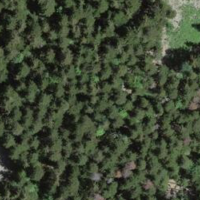
EUNIS habitat code: 43
Species observed at this site:
Turdus philomelos
Troglodytes troglodytes
Turdus viscivorus
Fringilla coelebs
Passer domesticus
Sylvia atricapilla
Turdus merula
Columba palumbus
Phylloscopus collybita
Erithacus rubecula
Cuculus canorus
Phoenicurus ochruros
Garrulus glandarius
Phoenicurus phoenicurus
Nucifraga caryocatactes
Corvus corax
Delichon urbicum
Periparus ater